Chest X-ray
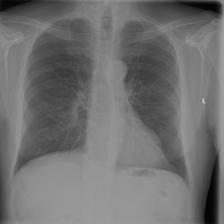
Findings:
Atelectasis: negative
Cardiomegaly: negative
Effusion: negative
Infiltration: positive
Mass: negative
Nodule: negative
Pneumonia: negative
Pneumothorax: negative
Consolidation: negative
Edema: negative
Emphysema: negative
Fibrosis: negative
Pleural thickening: negative
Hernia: negative